Interaction volume radius: 5 \u00c5
Interaction volume height: 25 \u00c5
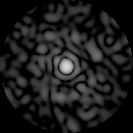
Disorder parameter: 0.8381